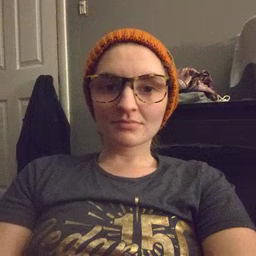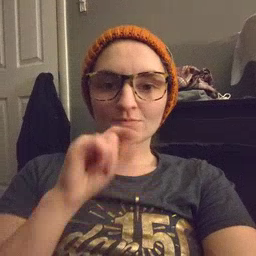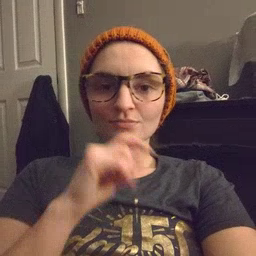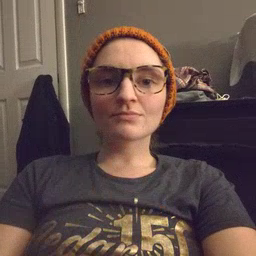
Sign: hen